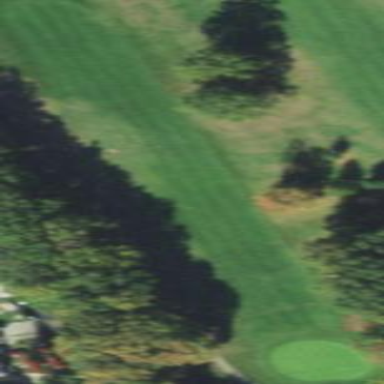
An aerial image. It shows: Golf fairway surrounded by grass.